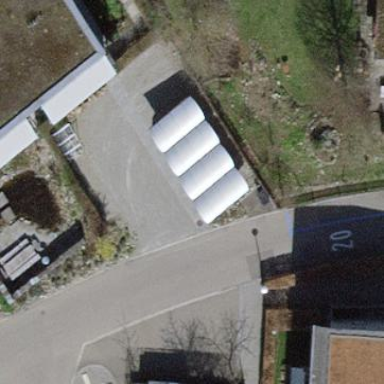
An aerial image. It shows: Carport structure.